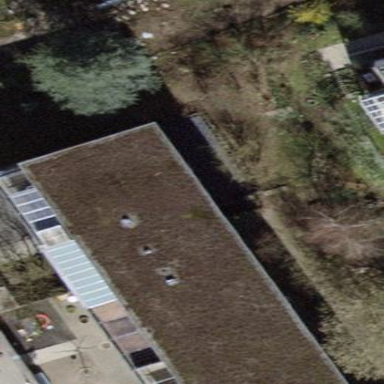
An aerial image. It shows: Apartment building with flat roof design.